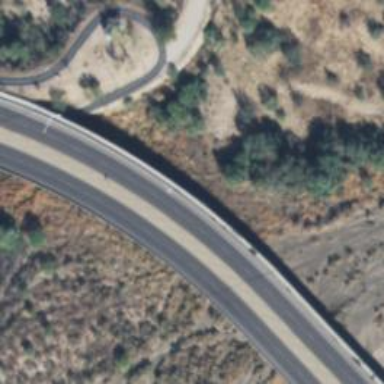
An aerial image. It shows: Viaduct bridge crossing secondary road with asphalt surface.